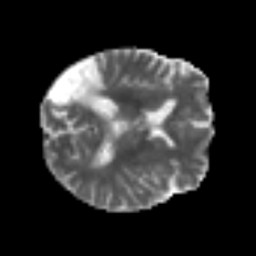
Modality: MD
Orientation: axial
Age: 49
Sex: female
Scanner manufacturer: siemens
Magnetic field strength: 3 T
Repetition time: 6.1 s
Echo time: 0.101 s